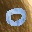
Label: 0